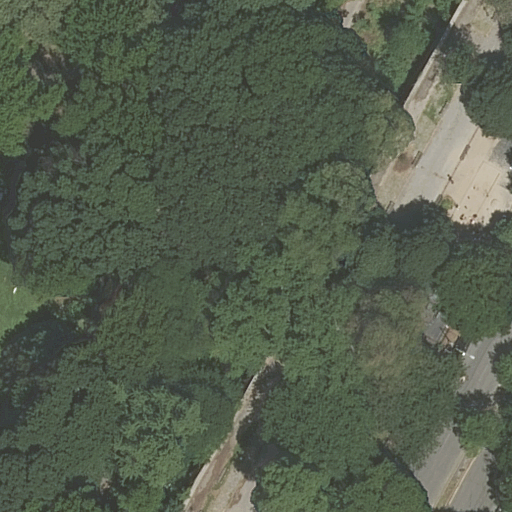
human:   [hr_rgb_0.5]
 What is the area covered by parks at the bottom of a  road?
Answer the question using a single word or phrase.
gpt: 0m2

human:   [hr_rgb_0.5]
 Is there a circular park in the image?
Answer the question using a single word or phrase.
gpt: no

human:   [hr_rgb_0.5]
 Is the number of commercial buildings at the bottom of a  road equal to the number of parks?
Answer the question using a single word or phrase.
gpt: no

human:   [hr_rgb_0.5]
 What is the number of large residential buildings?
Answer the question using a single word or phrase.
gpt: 0

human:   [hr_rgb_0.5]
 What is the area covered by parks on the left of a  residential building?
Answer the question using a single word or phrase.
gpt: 0m2

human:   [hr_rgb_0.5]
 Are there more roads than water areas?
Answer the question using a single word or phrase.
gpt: yes

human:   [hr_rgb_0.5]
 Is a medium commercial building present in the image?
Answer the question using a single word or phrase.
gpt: no

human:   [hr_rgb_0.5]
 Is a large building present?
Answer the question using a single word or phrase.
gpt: no

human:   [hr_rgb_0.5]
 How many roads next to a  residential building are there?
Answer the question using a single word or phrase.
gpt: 0

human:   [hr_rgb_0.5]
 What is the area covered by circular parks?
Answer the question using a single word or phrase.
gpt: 0m2

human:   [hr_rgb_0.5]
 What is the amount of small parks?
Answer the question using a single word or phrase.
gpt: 0

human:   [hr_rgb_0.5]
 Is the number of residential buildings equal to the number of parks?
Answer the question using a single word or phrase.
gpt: no

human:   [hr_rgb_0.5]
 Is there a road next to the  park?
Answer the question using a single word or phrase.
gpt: yes

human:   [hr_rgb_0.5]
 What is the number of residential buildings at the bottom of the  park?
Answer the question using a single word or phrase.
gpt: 0

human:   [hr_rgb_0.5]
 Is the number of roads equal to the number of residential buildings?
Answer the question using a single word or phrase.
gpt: no

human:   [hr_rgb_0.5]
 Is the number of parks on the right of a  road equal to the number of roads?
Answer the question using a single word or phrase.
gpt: no

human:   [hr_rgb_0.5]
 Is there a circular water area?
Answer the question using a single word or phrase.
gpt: no

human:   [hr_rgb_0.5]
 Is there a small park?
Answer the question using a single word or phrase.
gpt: no

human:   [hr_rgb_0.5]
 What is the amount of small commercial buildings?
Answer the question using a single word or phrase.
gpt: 0

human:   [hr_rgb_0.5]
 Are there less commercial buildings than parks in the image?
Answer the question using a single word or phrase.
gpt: yes

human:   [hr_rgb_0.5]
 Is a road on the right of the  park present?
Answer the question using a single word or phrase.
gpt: yes

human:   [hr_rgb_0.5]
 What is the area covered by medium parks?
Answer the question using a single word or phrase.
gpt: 0m2

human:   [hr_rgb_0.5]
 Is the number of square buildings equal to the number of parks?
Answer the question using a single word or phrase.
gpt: no

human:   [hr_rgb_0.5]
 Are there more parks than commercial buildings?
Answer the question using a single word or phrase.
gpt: yes

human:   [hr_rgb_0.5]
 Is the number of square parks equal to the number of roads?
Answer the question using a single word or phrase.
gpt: no

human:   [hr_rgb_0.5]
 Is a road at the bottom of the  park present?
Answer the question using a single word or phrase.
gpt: yes

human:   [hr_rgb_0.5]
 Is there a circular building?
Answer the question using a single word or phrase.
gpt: no

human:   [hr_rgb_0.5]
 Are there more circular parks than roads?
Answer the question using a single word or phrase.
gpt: no

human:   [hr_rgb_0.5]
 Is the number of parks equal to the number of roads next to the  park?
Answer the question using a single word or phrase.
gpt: no

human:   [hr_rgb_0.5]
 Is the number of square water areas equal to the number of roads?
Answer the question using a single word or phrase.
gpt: no

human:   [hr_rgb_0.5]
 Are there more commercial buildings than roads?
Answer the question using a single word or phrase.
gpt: no

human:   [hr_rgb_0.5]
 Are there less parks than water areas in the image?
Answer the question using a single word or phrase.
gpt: no

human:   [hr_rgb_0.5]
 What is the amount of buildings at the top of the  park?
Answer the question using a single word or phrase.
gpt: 0

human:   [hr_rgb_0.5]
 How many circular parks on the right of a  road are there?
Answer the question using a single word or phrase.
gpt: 0

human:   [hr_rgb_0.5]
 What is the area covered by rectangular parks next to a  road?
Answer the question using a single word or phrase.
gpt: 10636m2

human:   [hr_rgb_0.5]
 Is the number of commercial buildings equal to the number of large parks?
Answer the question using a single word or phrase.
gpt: no